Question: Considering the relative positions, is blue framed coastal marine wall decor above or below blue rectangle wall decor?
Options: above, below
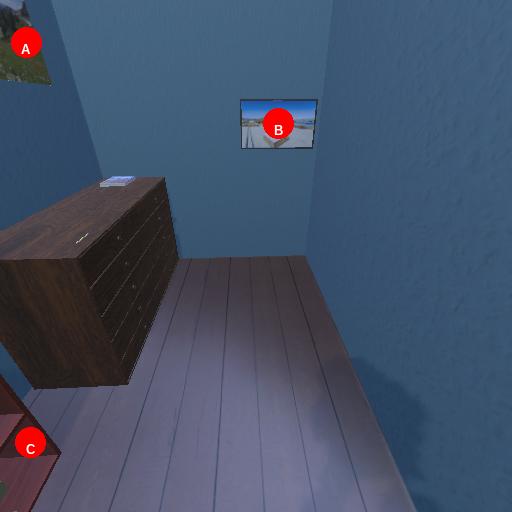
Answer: above